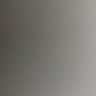
Metastatic tissue present: no